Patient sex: F
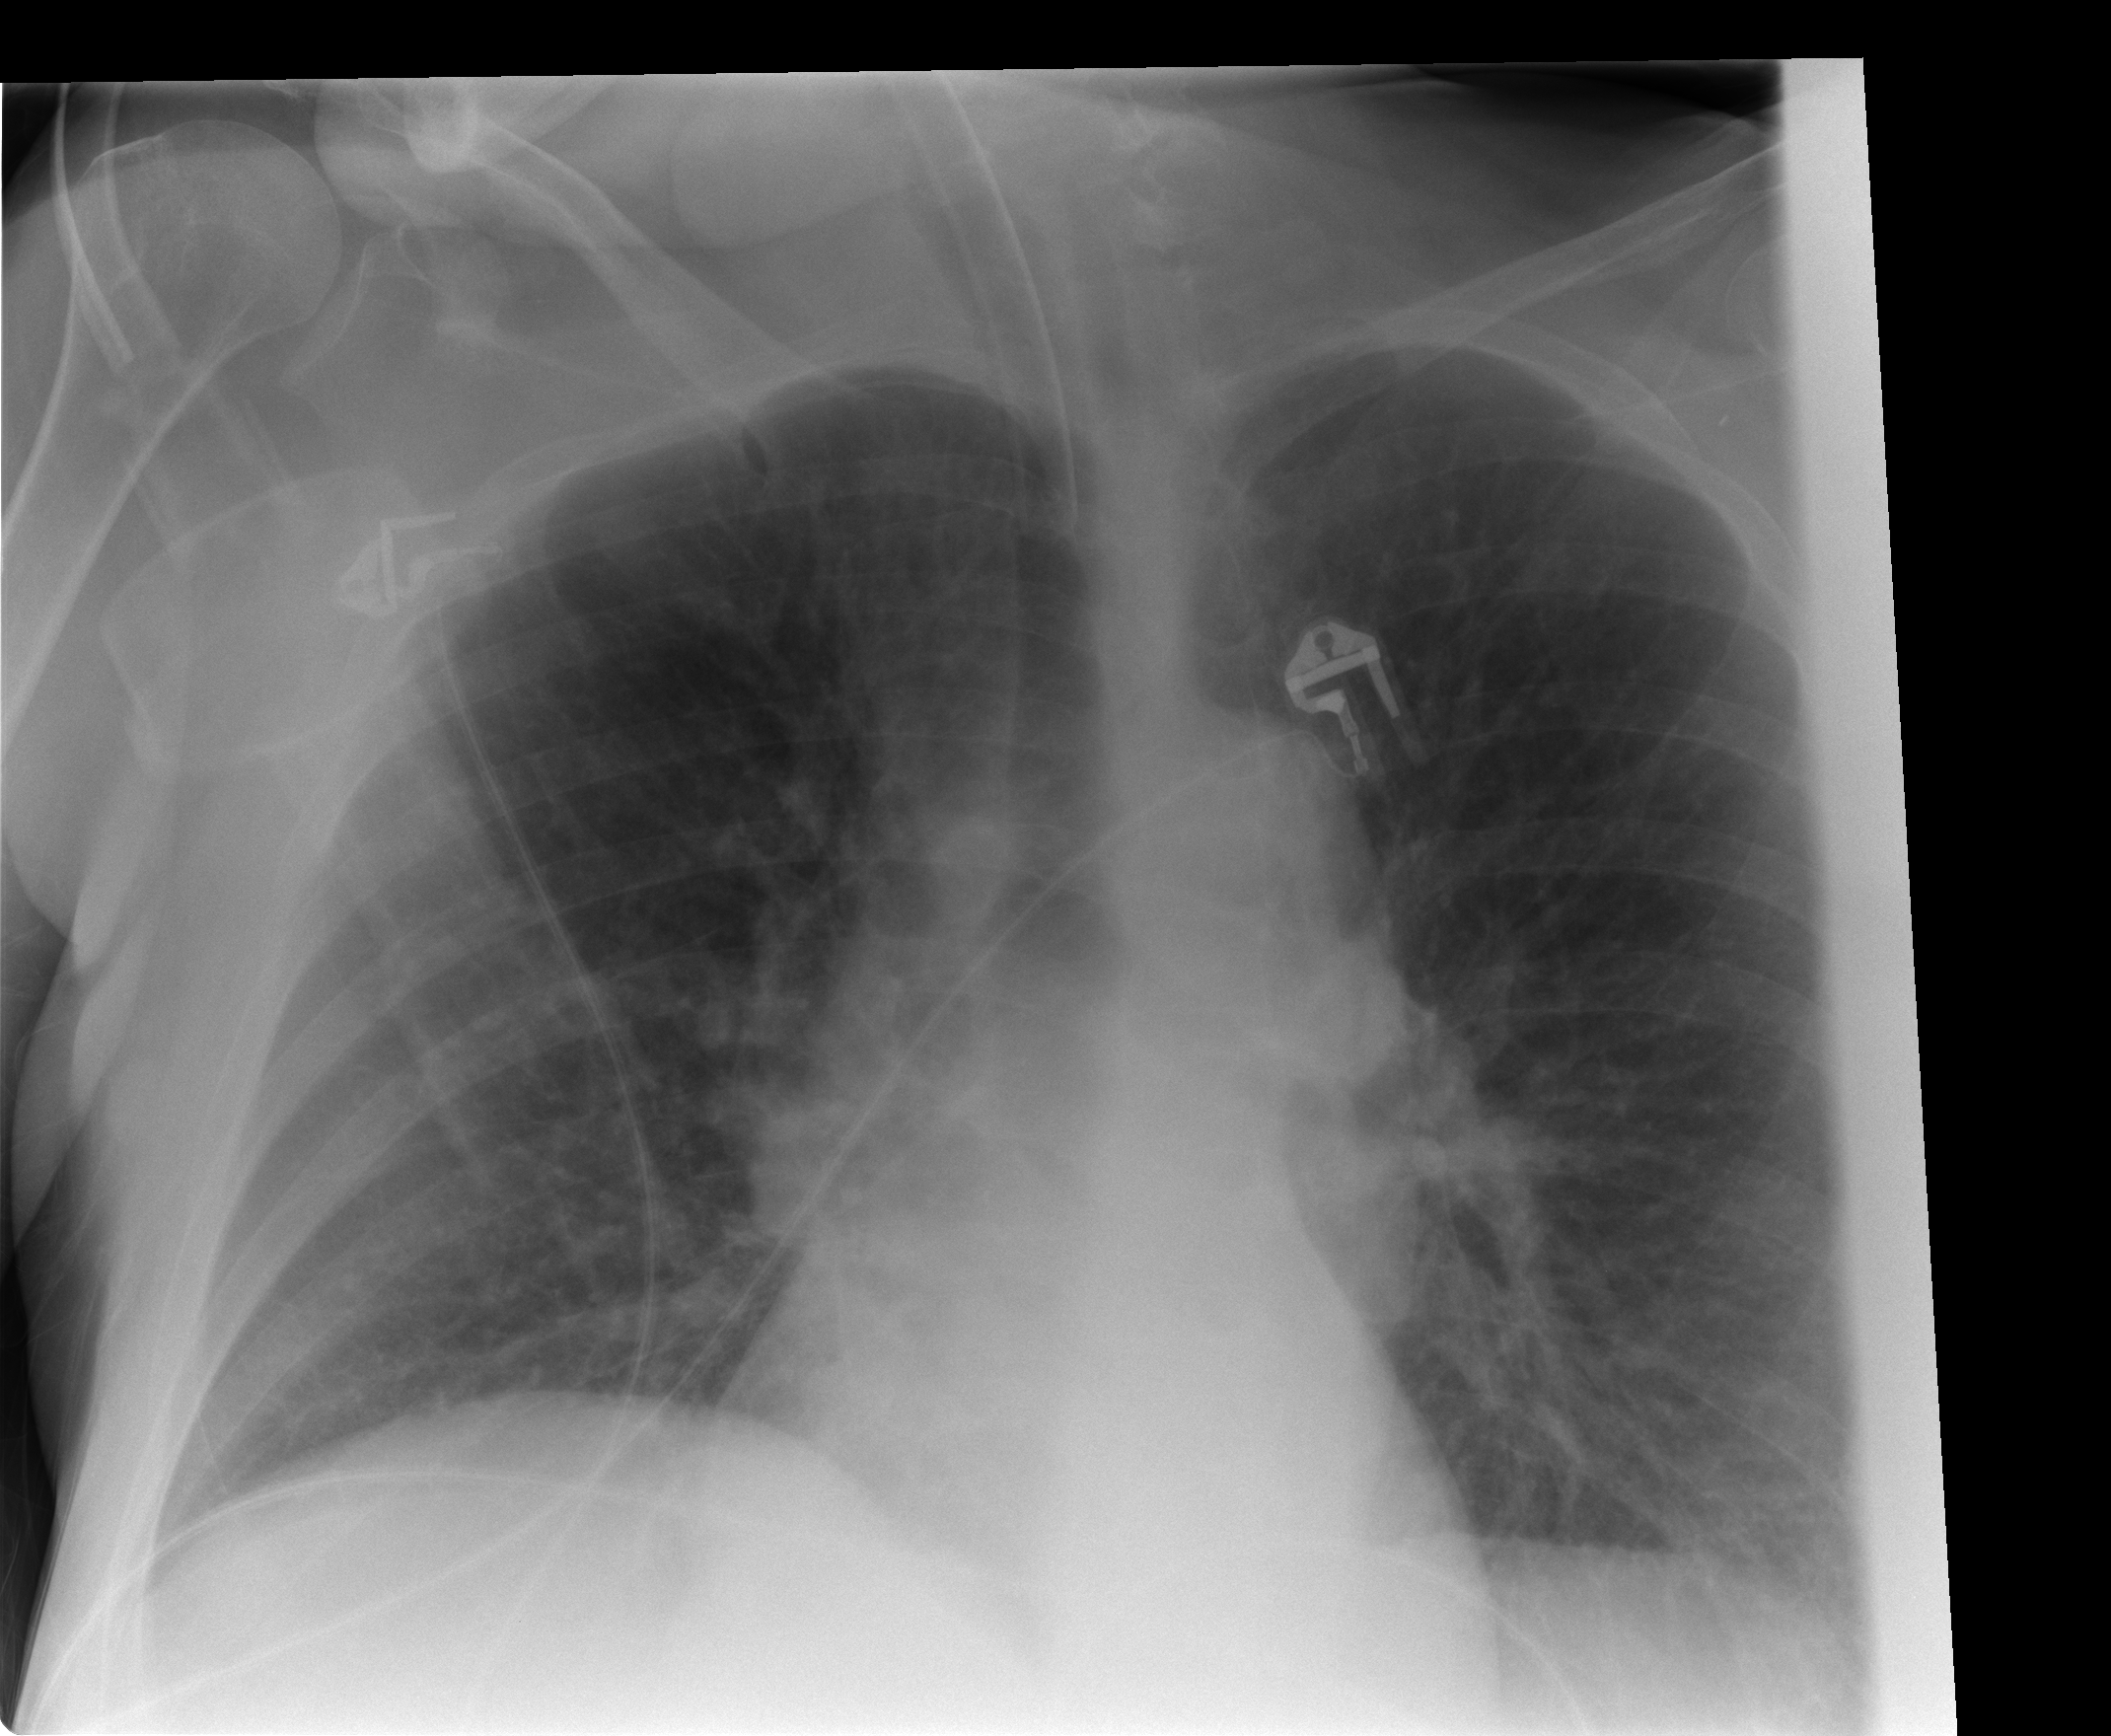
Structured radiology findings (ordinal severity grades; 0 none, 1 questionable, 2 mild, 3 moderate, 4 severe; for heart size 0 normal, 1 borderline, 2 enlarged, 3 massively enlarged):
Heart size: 0
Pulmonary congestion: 1
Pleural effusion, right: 0
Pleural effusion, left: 0
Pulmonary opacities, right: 0
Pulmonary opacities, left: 0
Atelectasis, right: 0
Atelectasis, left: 0